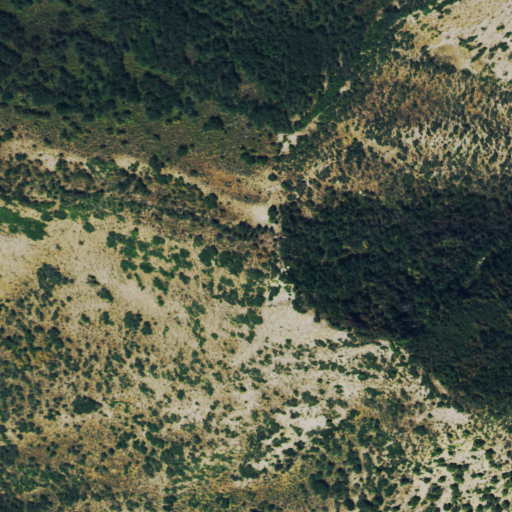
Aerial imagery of mountain in Colorado named Thornburgh Mountain containing deciduous forest, shrub, and evergreen forest